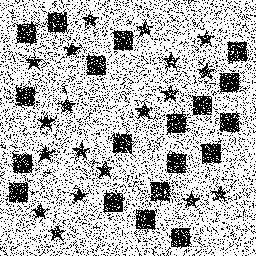
Squares: 19
Triangles: 0
Stars: 19
Total shapes: 38